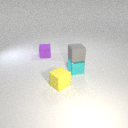
small purple rubber cube behind small cyan metal cube